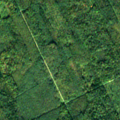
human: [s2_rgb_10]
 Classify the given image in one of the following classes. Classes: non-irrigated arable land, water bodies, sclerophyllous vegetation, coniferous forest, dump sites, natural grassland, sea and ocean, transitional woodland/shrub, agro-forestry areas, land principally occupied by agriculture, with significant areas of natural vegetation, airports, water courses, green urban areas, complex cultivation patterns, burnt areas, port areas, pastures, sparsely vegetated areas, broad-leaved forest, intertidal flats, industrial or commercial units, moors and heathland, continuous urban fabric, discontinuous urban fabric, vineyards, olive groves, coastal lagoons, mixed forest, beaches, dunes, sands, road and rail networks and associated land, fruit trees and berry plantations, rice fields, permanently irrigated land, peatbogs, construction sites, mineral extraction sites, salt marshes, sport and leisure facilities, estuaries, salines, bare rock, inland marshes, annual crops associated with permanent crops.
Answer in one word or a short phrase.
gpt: broad-leaved forest, mixed forest, transitional woodland/shrub